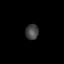
Tissue: skin
Cell type: Epithelial cells
Senescence score: 0.2304
Nuclear area (px): 192
Mean DAPI intensity: 69.932